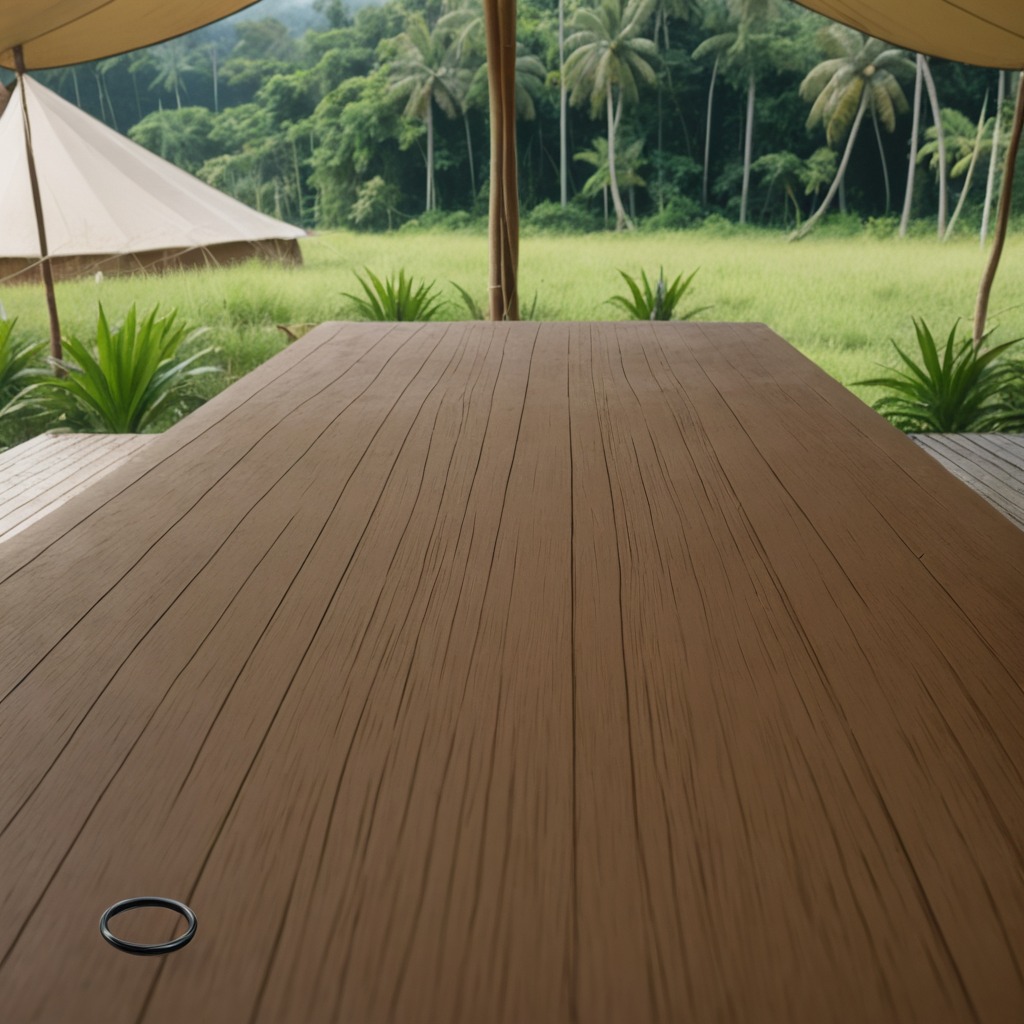
A rubber O-ring is lying on the wooden table inside a jungle field workshop tent humid ambient light worn but